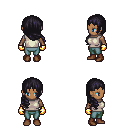
a pixel art fantasy rpg character, female body template, human, dark skin, white sleeveless shirt, teal pants, raven right-swept hairstyle, gold gloves, brown shoes, four views (front, back, left, right), 2x2 character sprite sheet, small pixel art, hard edges, no anti-aliasing